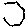
Label: hexagon